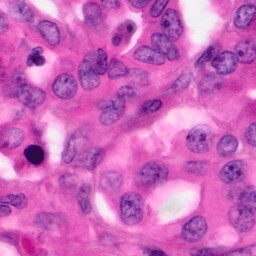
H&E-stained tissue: Pancreatic